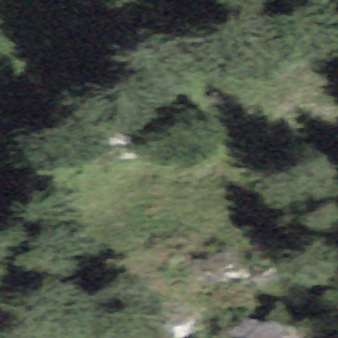
Label: other